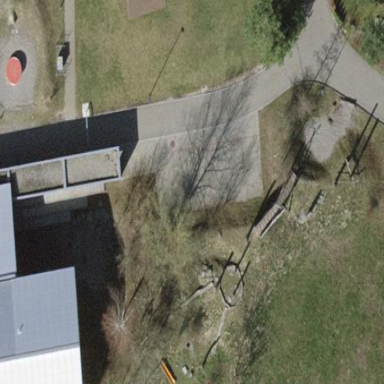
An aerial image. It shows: Playground area for leisure activities on the land.